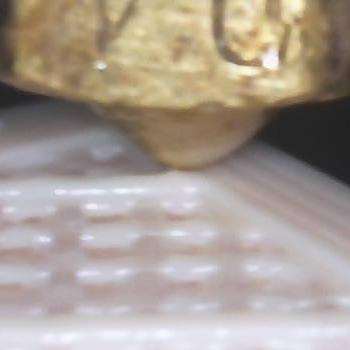
Flow rate: 118%